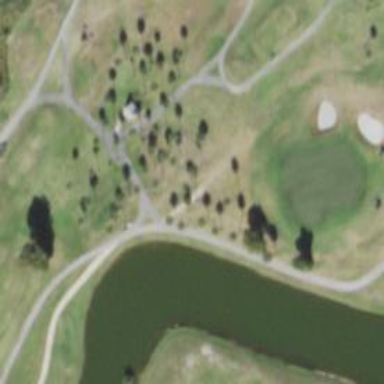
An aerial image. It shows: Pathway for golfing.